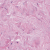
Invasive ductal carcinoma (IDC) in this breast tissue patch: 1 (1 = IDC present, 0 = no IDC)